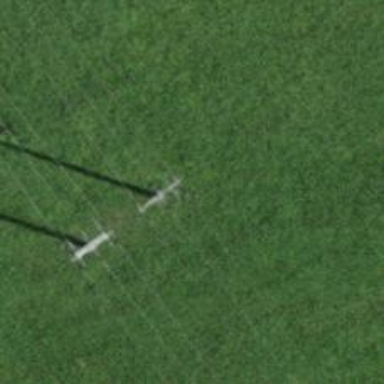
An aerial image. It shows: Three cables of power line.